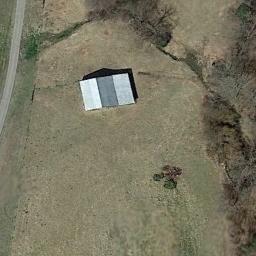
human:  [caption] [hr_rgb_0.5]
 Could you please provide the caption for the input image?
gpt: The room is surrounded by trees .

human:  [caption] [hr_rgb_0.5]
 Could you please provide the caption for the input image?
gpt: In a sparse residential area there is a house and many withered trees surrounded by open spaces .

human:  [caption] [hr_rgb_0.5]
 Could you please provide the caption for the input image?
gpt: A building is  in a sparse residential .

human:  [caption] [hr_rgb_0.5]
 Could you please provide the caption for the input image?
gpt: The sparse residential is on the bare land next to some trees and a road .

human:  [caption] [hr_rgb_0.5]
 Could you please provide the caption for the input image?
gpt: A sparse residential area with some brown trees and a building .